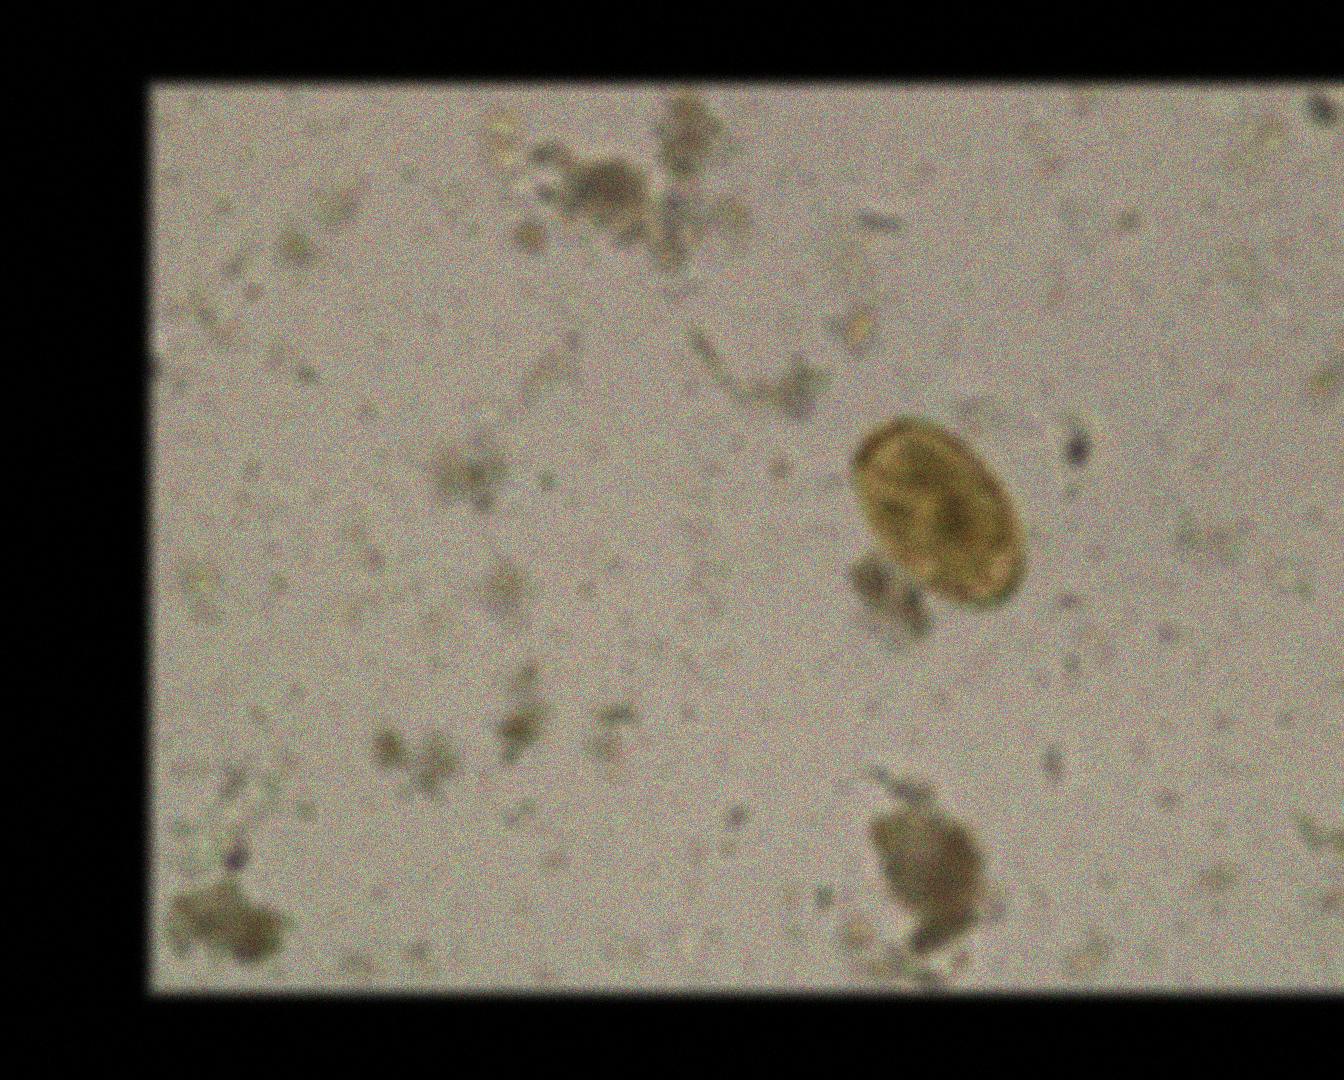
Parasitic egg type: Paragonimus spp